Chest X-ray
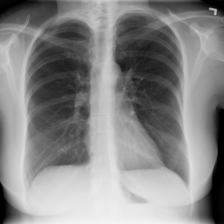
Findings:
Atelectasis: negative
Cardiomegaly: negative
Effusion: negative
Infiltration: negative
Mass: negative
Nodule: negative
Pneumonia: negative
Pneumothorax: negative
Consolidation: negative
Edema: negative
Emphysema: negative
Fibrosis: negative
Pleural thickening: negative
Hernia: negative